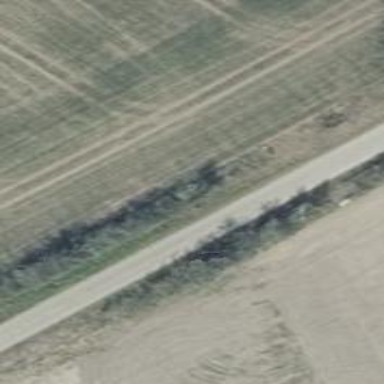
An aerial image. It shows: Row of trees in natural setting.